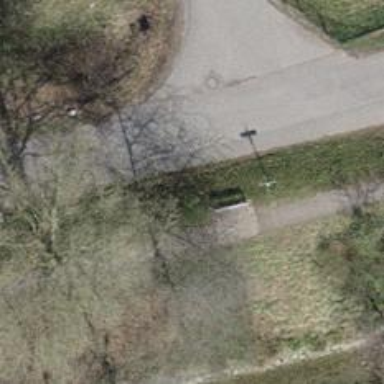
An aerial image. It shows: Brown bench.